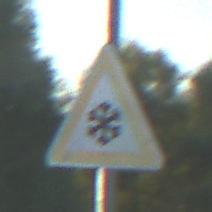
Verkehrszeichen: SchneeOderEisglaette
Umgebung: Outdoor, RoadRail
Tageszeit: SunriseSunset
Wetter: Clear
Licht: Natural
Jahreszeit: NotSpecified
Kontrast: HighContrast